Question: So as of right now I am trying to implement a UISearchBarController and have been successful in filtering and getting it to do the searching right, however when I search whats displayed in the UITableviewCells is incorrect. The app is just a test app and all I want is be able to search through a bunch of different cells. Here's my code and an image as to how the search looks now:
Here's my .h:
'''
#import <UIKit/UIKit.h>
@interface ExerciseViewController : UITableViewController <UITableViewDelegate, UITableViewDataSource>
@end
'''
And my .m:
'''
#import "ExerciseViewController.h"
#import "DetailViewController.h"
#import "Exercises.h"
@interface ExerciseViewController ()
@end
@implementation ExerciseViewController {
NSArray *tableData;
NSArray *searchResults;
}
@synthesize tableView = _tableView;
- (void)viewDidLoad
{
[super viewDidLoad];
//This is my data, what I want to display is the exercise name.
Exercises *exercise1 = [Exercises new];
exercise1.name = @"Barbell Rollouts";
exercise1.materials = @"30 min";
exercise1.imageFile = @"BarbellRollouts.jpg";
exercise1.sets = @"2";
exercise1.reps = @"10";
exercise1.instructions = @"Hello";
exercise1.status = @"Dynamic";
Exercises *exercise2 = [Exercises new];
exercise2.name = @"Barbell Trunk Rotation";
exercise2.materials = @"30 min";
exercise2.imageFile = @"BarbellTrunkRotation.jpg";
exercise2.sets = @"2";
exercise2.reps = @"10";
exercise2.instructions = @"";
exercise2.status = @"Dynamic";
Exercises *exercise3 = [Exercises new];
exercise3.name = @"Bent Knee Leg Raises";
exercise3.materials = @"30 min";
exercise3.imageFile = @"BentKneeLegRaises.jpg";
exercise3.sets = @"2";
exercise3.reps = @"10";
exercise3.instructions = @"";
exercise3.status = @"Dynamic";
Exercises *exercise4 = [Exercises new];
exercise4.name = @"Bicycle Manouver";
exercise4.materials = @"30 min";
exercise4.imageFile = @"BicycleManouver.jpg";
exercise4.sets = @"2";
exercise4.reps = @"10";
exercise4.instructions = @"";
exercise4.status = @"Dynamic";
Exercises *exercise5 = [Exercises new];
exercise5.name = @"Boat Pose";
exercise5.materials = @"30 min";
exercise5.imageFile = @"BoatPose.jpg";
exercise5.sets = @"2";
exercise5.reps = @"10";
exercise5.instructions = @"";
exercise5.status = @"Static";
Exercises *exercise6 = [Exercises new];
exercise6.name = @"Bosu Boat Pose";
exercise6.materials = @"30 min";
exercise6.imageFile = @"BosuBoatPose.jpg";
exercise6.sets = @"2";
exercise6.reps = @"10";
exercise6.instructions = @"";
exercise6.status = @"Static";
//now putting the array together with all the data.
tableData = [NSArray arrayWithObjects:exercise1,exercise2,exercise3,exercise4,exercise5,exercise6,nil];
- (NSInteger)numberOfSectionsInTableView:(UITableView *)tableView
{
//One Section for these exercises.
return 1;
}
- (NSInteger)tableView:(UITableView *)tableView numberOfRowsInSection:(NSInteger)section
{
if (tableView == self.searchDisplayController.searchResultsTableView) {
return [searchResults count];
} else {
return [tableData count];
}
}
//I think the problem is beyond here.
- (UITableViewCell *)tableView:(UITableView *)tableView cellForRowAtIndexPath:(NSIndexPath *)indexPath
{
static NSString *simpleTableIdentifier = @"ExerciseCell";
UITableViewCell *cell = [self.tableView dequeueReusableCellWithIdentifier:simpleTableIdentifier];
if (cell == nil)
{
cell = [[UITableViewCell alloc] initWithStyle:UITableViewCellStyleDefault reuseIdentifier:simpleTableIdentifier];
}
if (tableView == self.searchDisplayController.searchResultsTableView) {
//this is where i give the name but it's not working.
cell.textLabel.text = [NSString stringWithFormat:@"%@",[searchResults objectAtIndex:indexPath.row]];
} else {
Exercises *exercise = [tableData objectAtIndex:indexPath.row];
cell.textLabel.text = exercise.name;
cell.imageView.image = [UIImage imageNamed:exercise.imageFile];
cell.detailTextLabel.text = [NSString stringWithFormat:@"Type: %@",exercise.status];
}
cell.detailTextLabel.font = [UIFont fontWithName:@"Avenir-Black" size:16];
cell.textLabel.font = [UIFont fontWithName:@"Avenir-Black" size:20];
cell.textLabel.textColor = [UIColor peterRiverColor];
cell.detailTextLabel.textColor = [UIColor peterRiverColor];
return cell;
}
//here i start to filter.
- (void)filterContentForSearchText:(NSString*)searchText scope:(NSString*)scope
{
NSPredicate *resultPredicate = [NSPredicate predicateWithFormat:@"name contains[cd] %@", searchText];
searchResults = [tableData filteredArrayUsingPredicate:resultPredicate];
}
-(BOOL)searchDisplayController:(UISearchDisplayController *)controller
shouldReloadTableForSearchString:(NSString *)searchString
{
[self filterContentForSearchText:searchString
scope:[[self.searchDisplayController.searchBar scopeButtonTitles]
objectAtIndex:[self.searchDisplayController.searchBar
selectedScopeButtonIndex]]];
return YES;
}
'''
How the search looks now:
(obviously I want to display to show the name of the exercise, not whatever its doing now)

Please help, it would be greatly appreciated.
Thanks
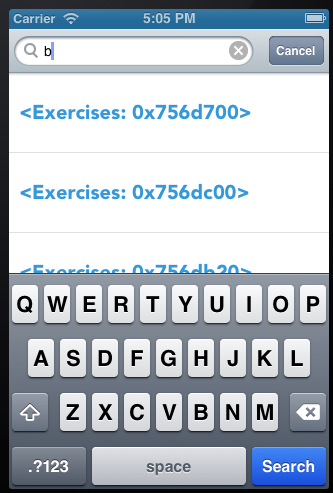
Answer: 'searchResults' is an array of 'Exercises' objects, therefore
'''
cell.textLabel.text = [NSString stringWithFormat:@"%@",[searchResults objectAtIndex:indexPath.row]];
'''
just shows the (default) description of such an object. What you probably want is
(as in the else-case):
'''
Exercises *exercise = [searchResults objectAtIndex:indexPath.row];
cell.textLabel.text = exercise.name;
'''